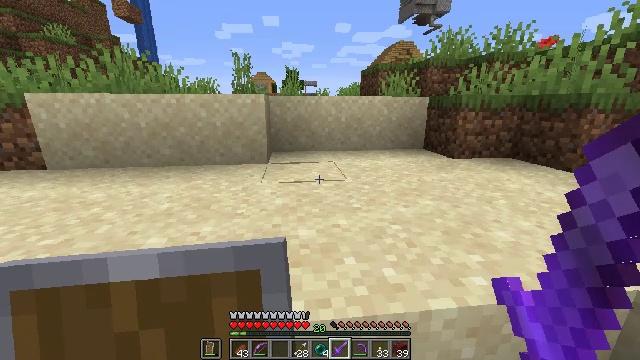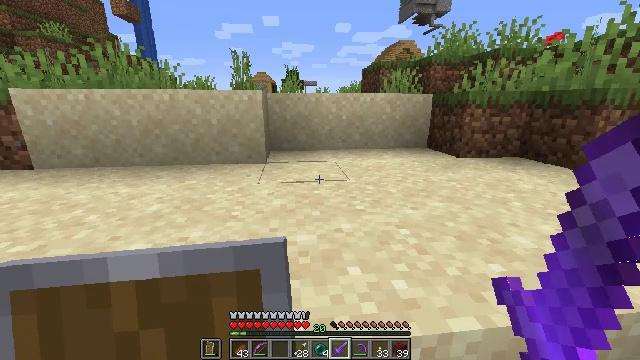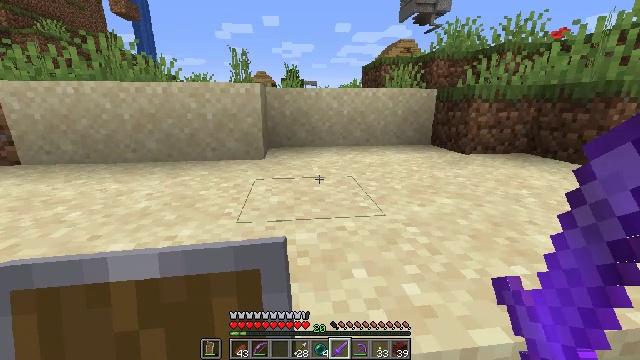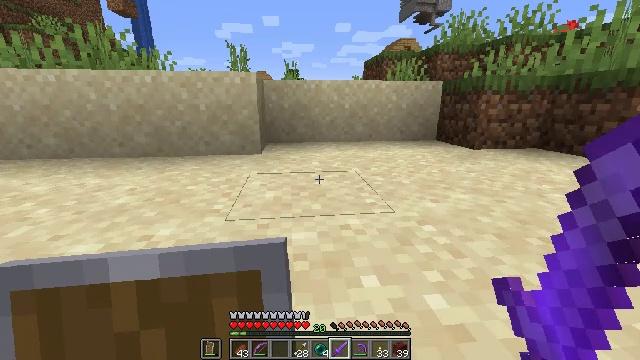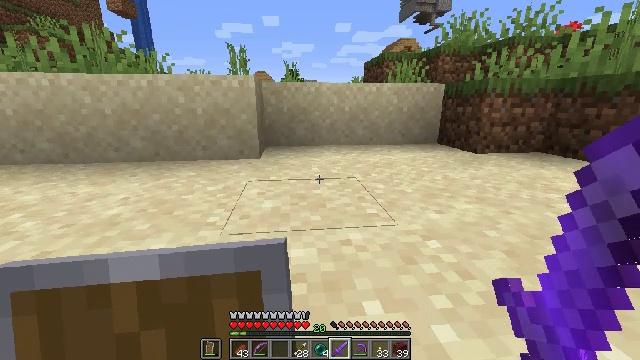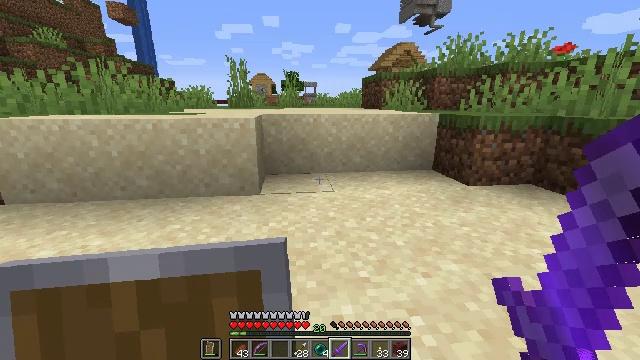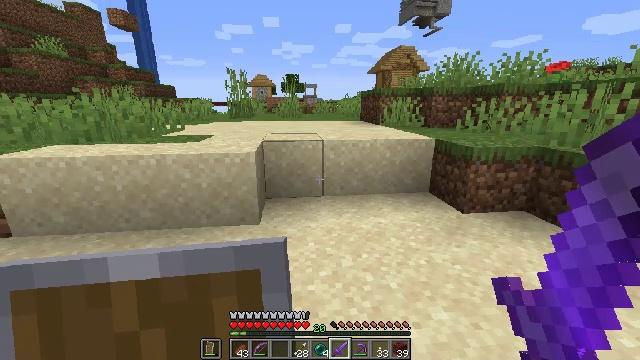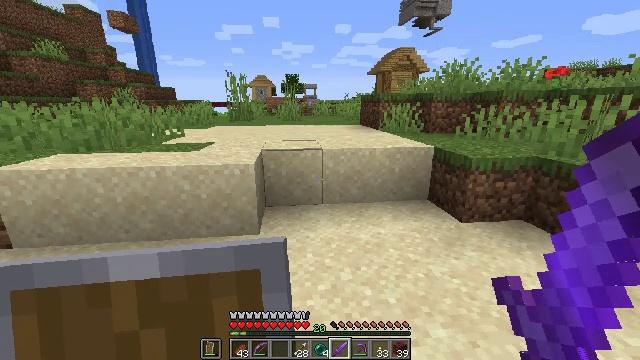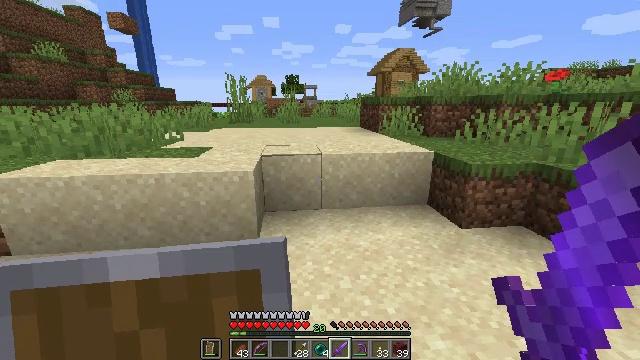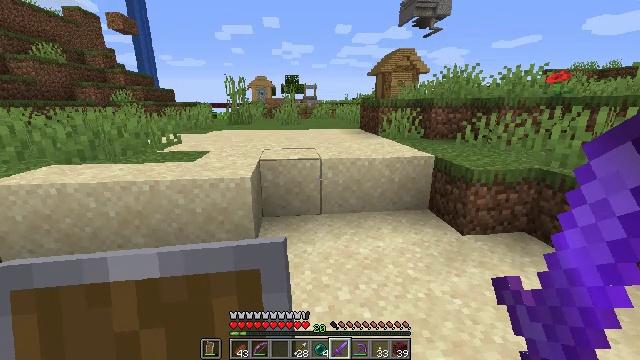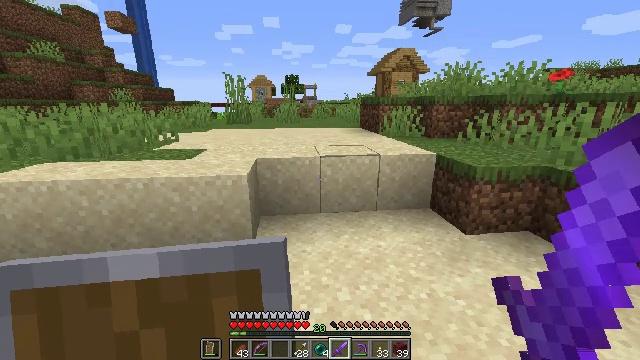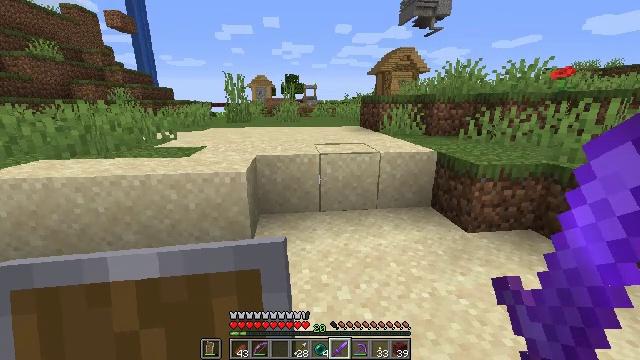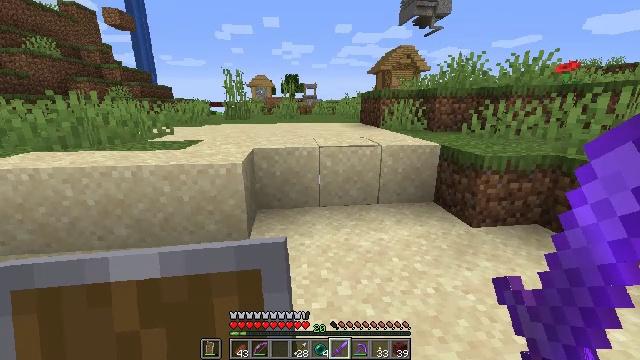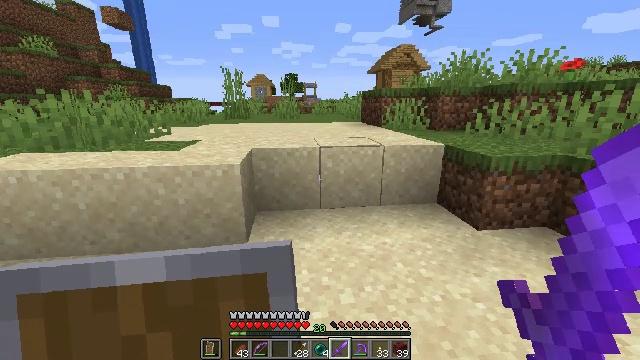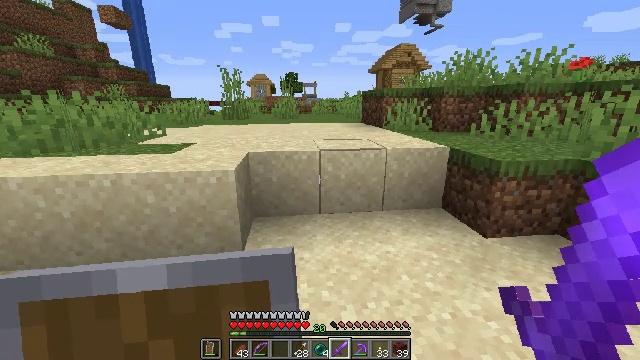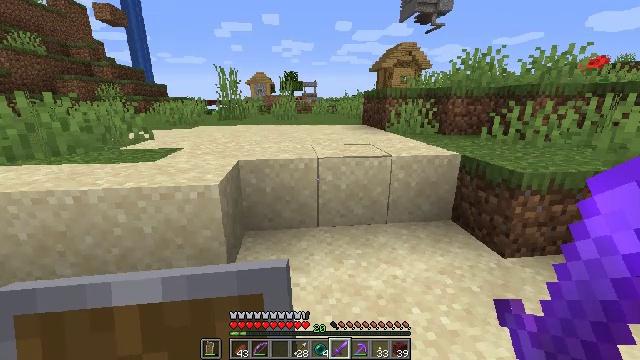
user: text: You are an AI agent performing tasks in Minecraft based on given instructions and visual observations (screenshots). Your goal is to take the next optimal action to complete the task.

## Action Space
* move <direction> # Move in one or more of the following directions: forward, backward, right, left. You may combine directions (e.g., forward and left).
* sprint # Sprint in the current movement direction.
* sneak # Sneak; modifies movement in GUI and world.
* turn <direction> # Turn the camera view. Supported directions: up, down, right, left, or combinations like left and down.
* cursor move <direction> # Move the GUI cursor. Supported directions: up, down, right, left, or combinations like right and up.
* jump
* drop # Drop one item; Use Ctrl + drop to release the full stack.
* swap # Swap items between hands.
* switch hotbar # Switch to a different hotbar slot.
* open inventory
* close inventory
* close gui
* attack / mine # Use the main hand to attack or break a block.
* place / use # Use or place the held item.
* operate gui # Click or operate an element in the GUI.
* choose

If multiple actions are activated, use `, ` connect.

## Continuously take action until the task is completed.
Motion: motion action
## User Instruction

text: Craft blaze powder.
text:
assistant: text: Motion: move forward
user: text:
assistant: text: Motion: move forward, jump
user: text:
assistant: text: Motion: move forward, jump
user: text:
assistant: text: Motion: move forward, jump
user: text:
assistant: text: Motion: move forward, jump
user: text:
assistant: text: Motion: move forward
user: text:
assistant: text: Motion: move forward
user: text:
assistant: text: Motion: move forward
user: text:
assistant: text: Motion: move forward
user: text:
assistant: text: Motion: move forward
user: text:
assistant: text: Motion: move forward
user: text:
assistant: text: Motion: move forward
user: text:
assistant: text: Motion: move forward
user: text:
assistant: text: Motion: move forward
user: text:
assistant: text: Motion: move forward
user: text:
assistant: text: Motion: move forward
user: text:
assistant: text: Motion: move forward
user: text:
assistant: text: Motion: move forward
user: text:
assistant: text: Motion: move forward
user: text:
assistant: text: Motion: move forward
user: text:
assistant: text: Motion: move forward
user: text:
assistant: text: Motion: move forward
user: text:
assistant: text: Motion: move forward
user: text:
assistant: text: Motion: move forward, jump
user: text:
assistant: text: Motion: move forward, jump
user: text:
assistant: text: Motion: move forward, jump
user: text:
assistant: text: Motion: move forward, jump
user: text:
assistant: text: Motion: move forward
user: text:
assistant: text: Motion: move forward, turn right
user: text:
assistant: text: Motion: move forward, turn right